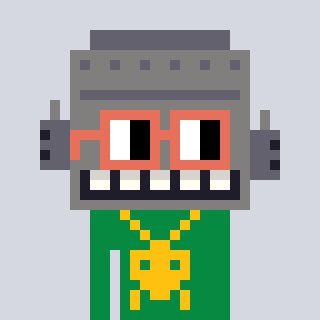
a pixel art character with square orange glasses, a robot-shaped head and a green-colored body on a cool background